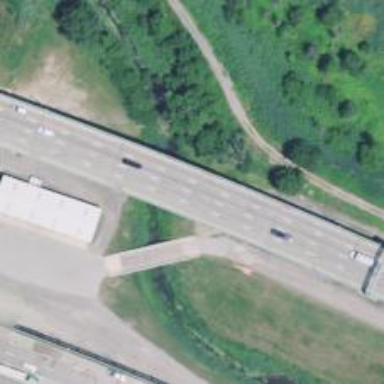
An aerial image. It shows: Suspension bridge over motorway.